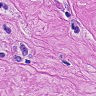
Metastatic tissue present: yes